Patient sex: M
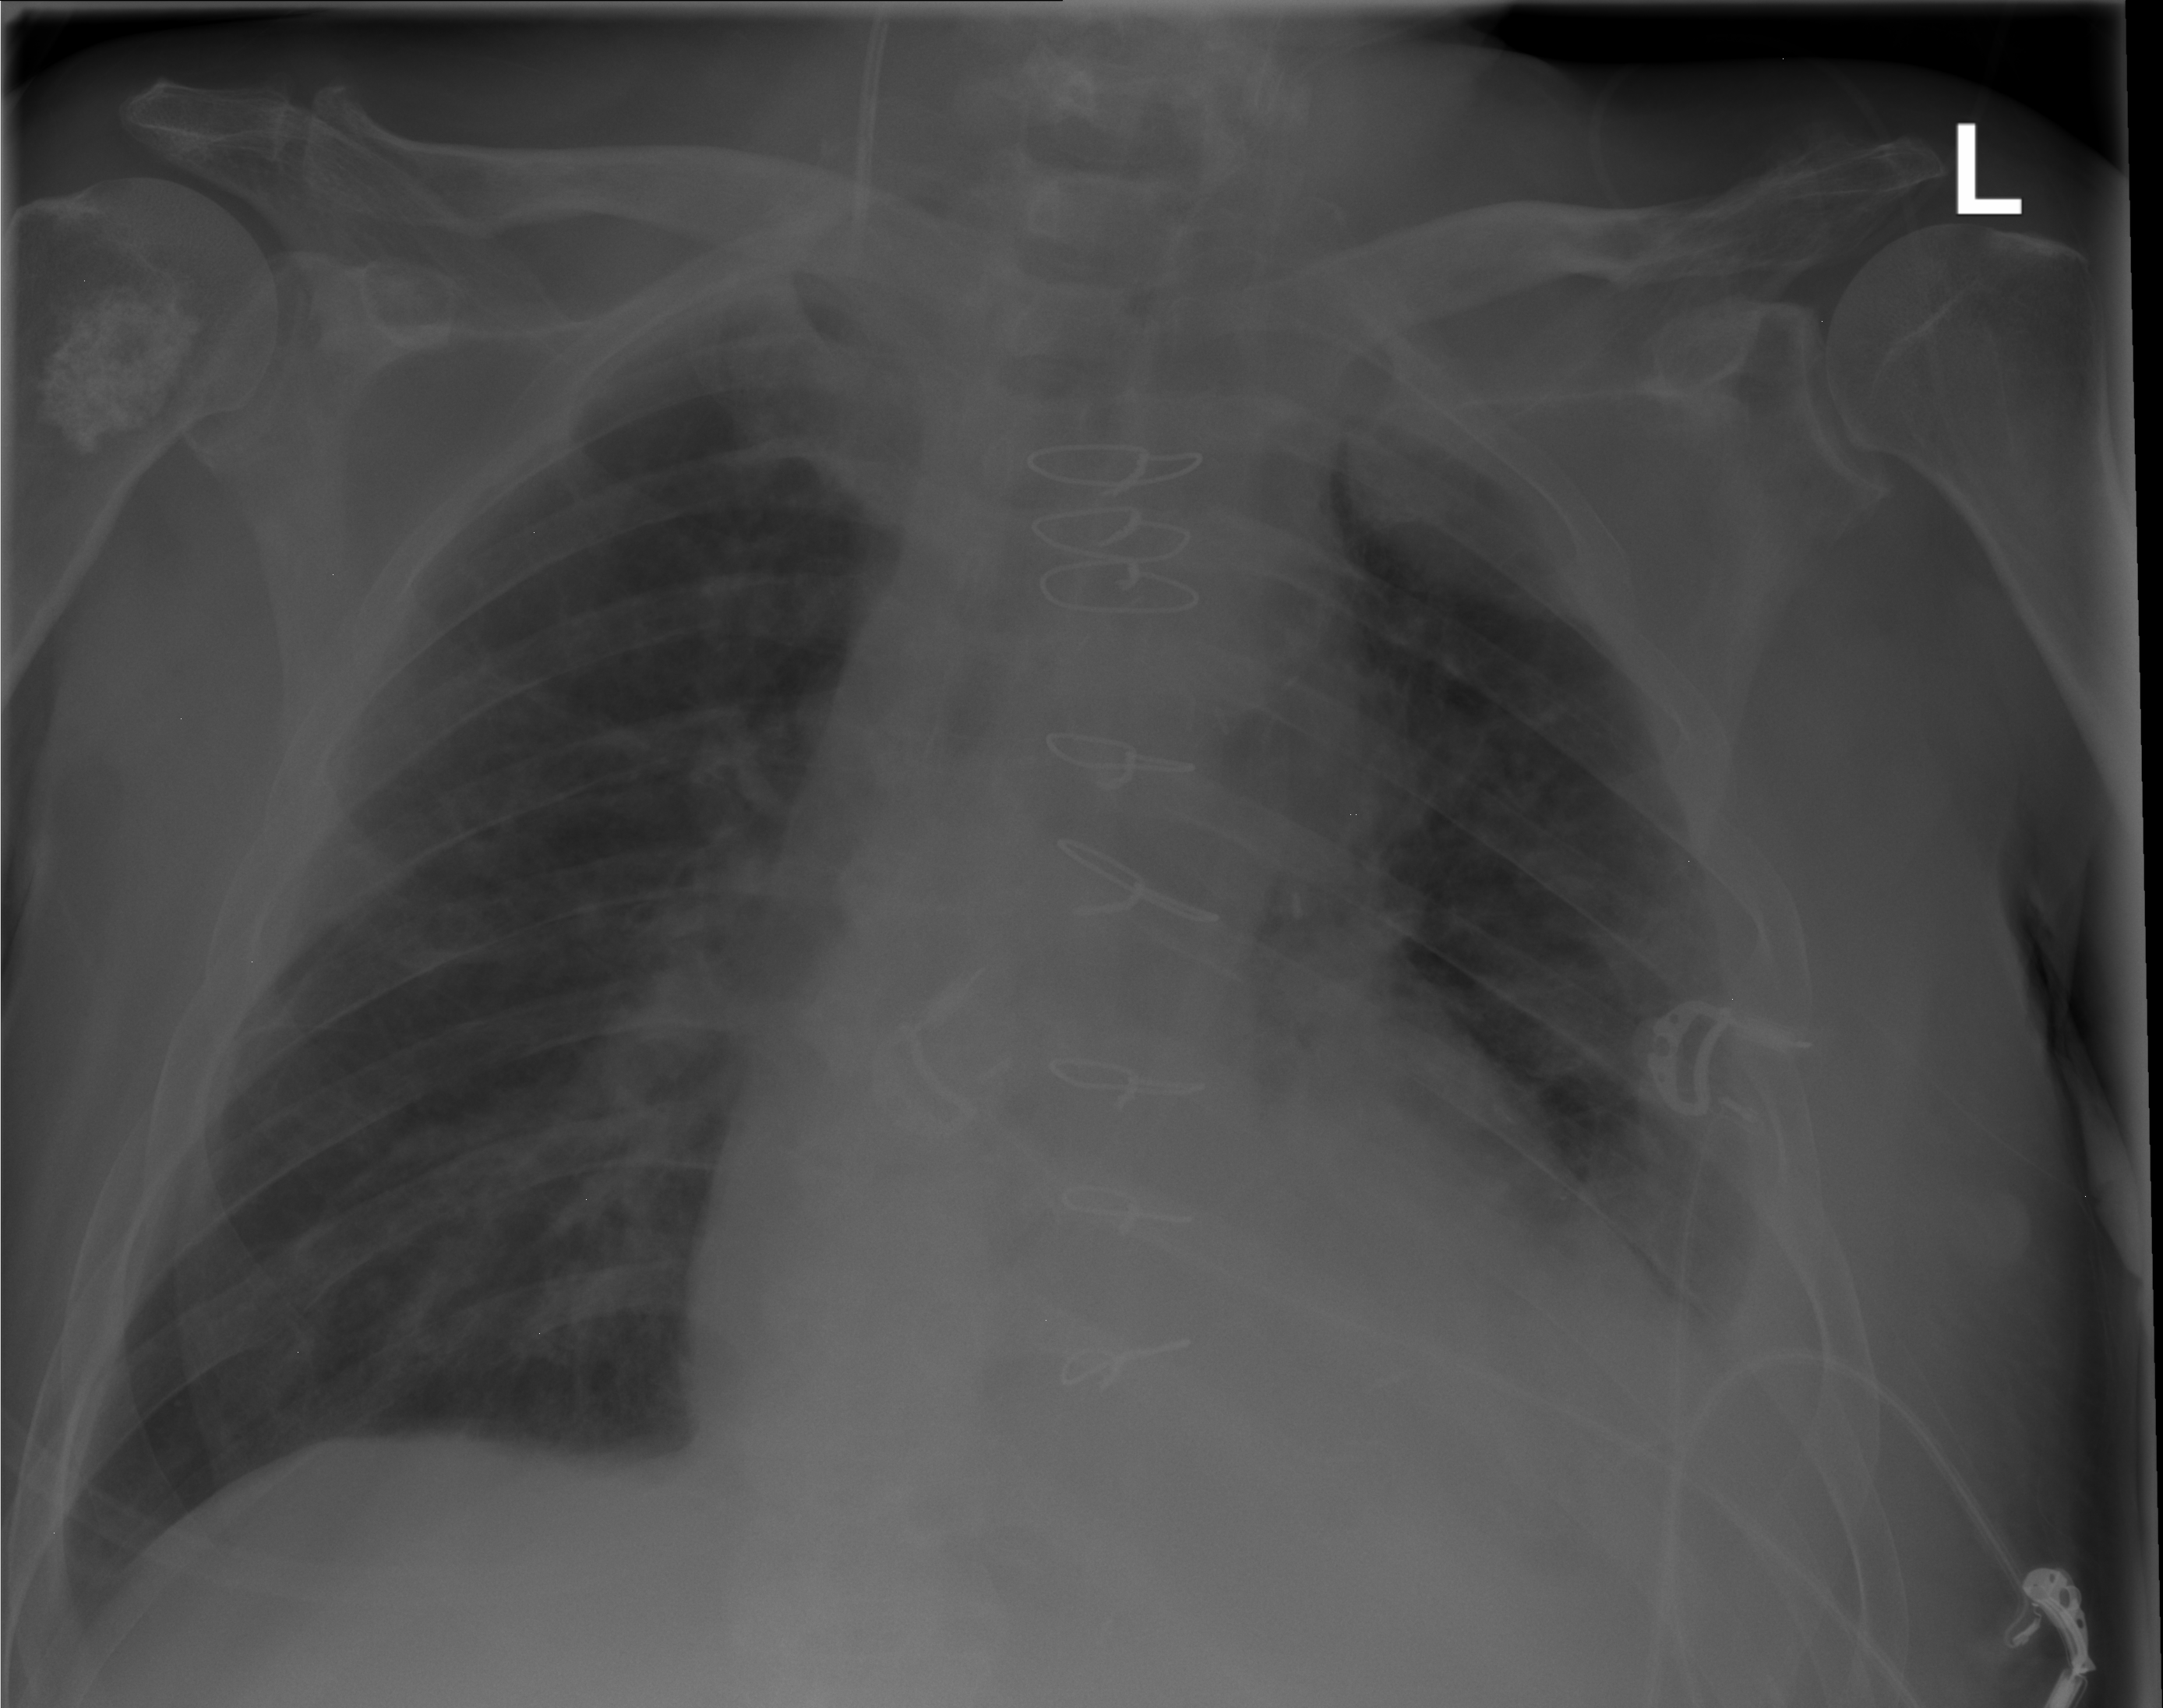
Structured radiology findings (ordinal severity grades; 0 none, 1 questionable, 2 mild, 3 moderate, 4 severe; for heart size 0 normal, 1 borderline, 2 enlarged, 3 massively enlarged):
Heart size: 2
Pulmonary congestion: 1
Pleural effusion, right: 1
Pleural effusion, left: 3
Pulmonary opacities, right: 0
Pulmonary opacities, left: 0
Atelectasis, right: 0
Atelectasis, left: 2